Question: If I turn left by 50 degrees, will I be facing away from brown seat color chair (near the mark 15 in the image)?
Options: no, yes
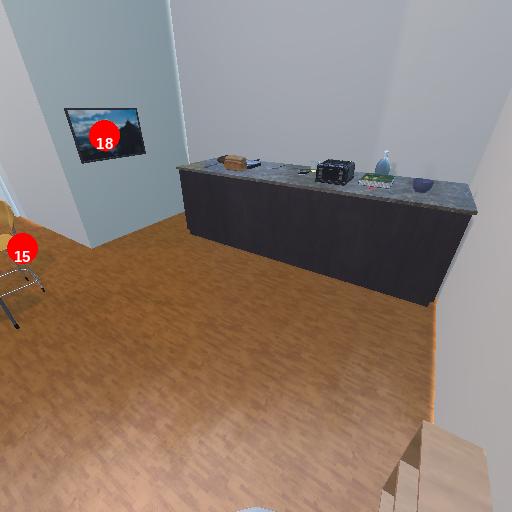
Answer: no